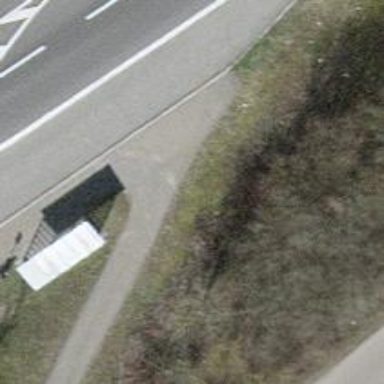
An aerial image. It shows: Bus stop with shelter. The type of bus stop is bay platform.